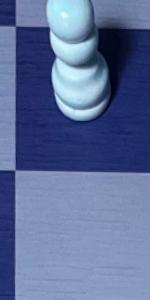
Label: Empty